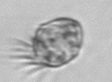
Label: Ciliophora